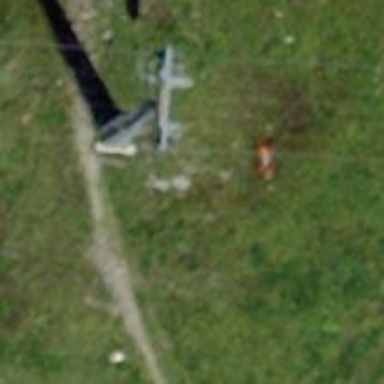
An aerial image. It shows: Pylon used for aerialway.